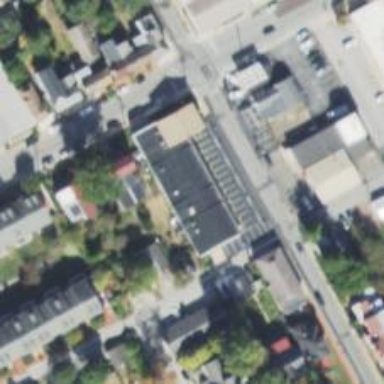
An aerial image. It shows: Clinic.